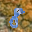
Label: 8